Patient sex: M
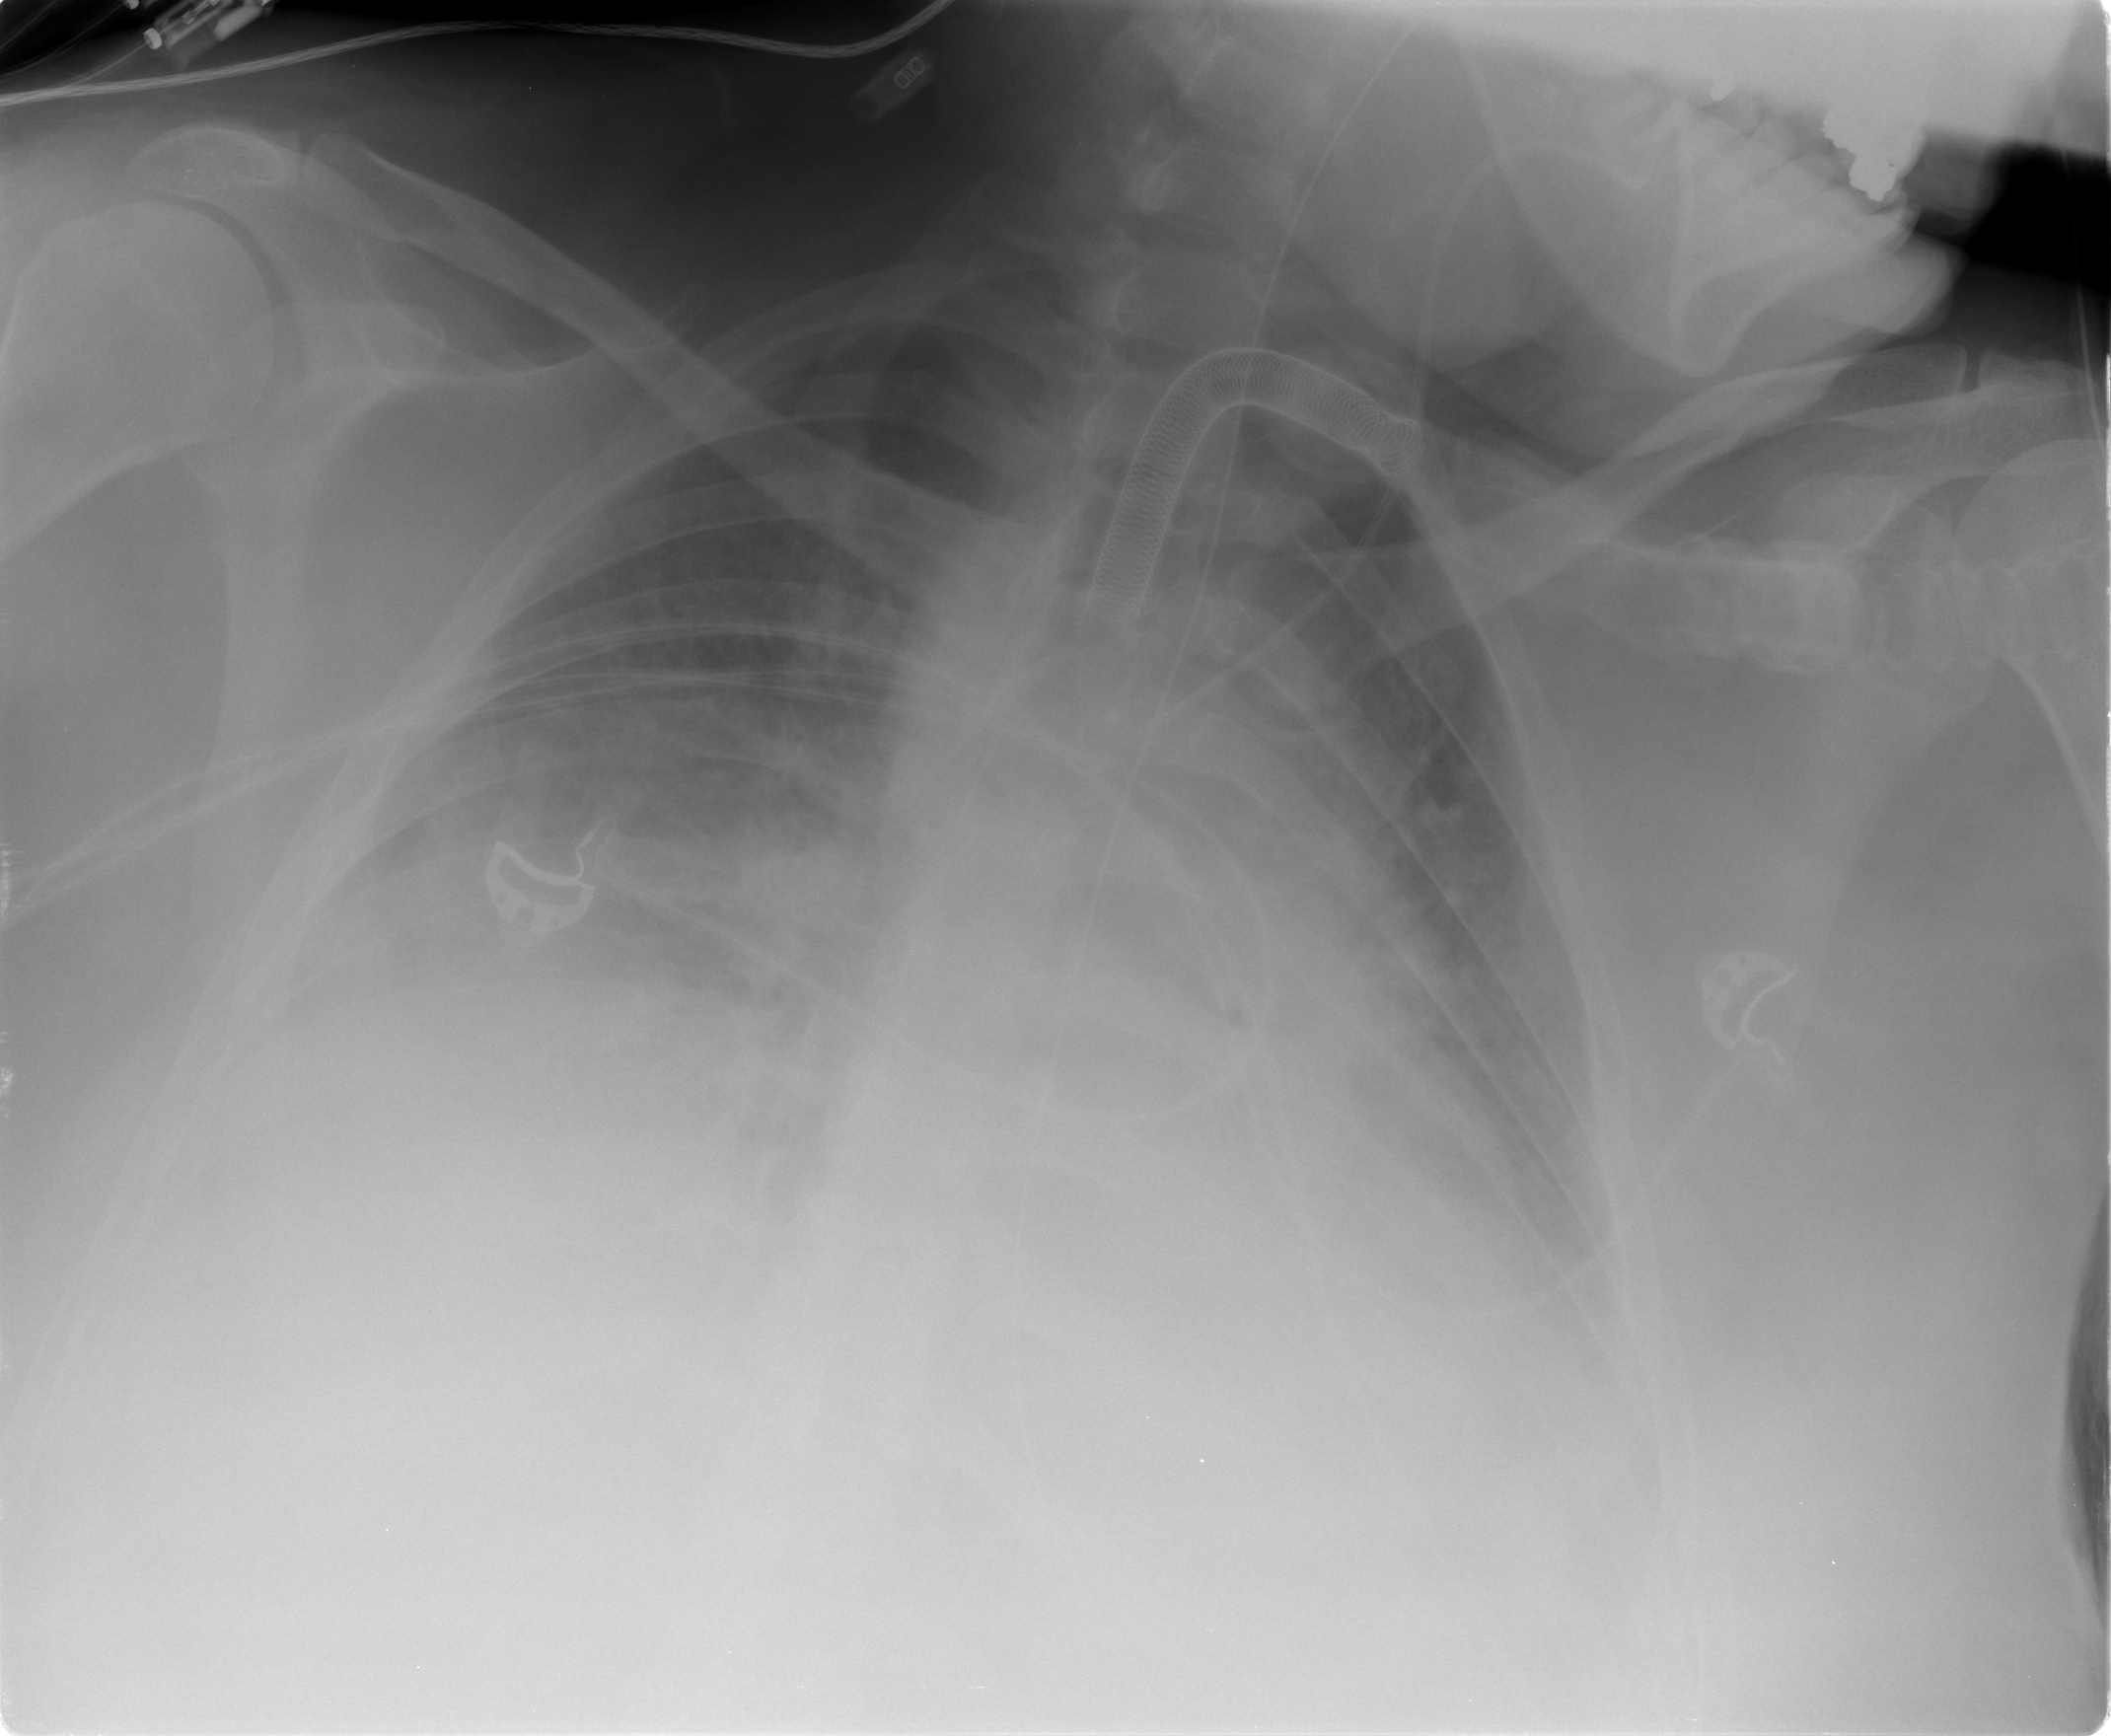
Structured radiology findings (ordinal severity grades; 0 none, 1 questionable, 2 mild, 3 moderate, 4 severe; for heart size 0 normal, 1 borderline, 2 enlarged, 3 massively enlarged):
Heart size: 2
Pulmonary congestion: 2
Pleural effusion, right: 3
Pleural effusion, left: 2
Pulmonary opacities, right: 2
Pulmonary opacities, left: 2
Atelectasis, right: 0
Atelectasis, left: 0